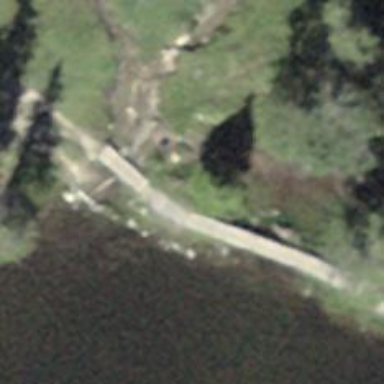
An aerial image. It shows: Path on bridge.